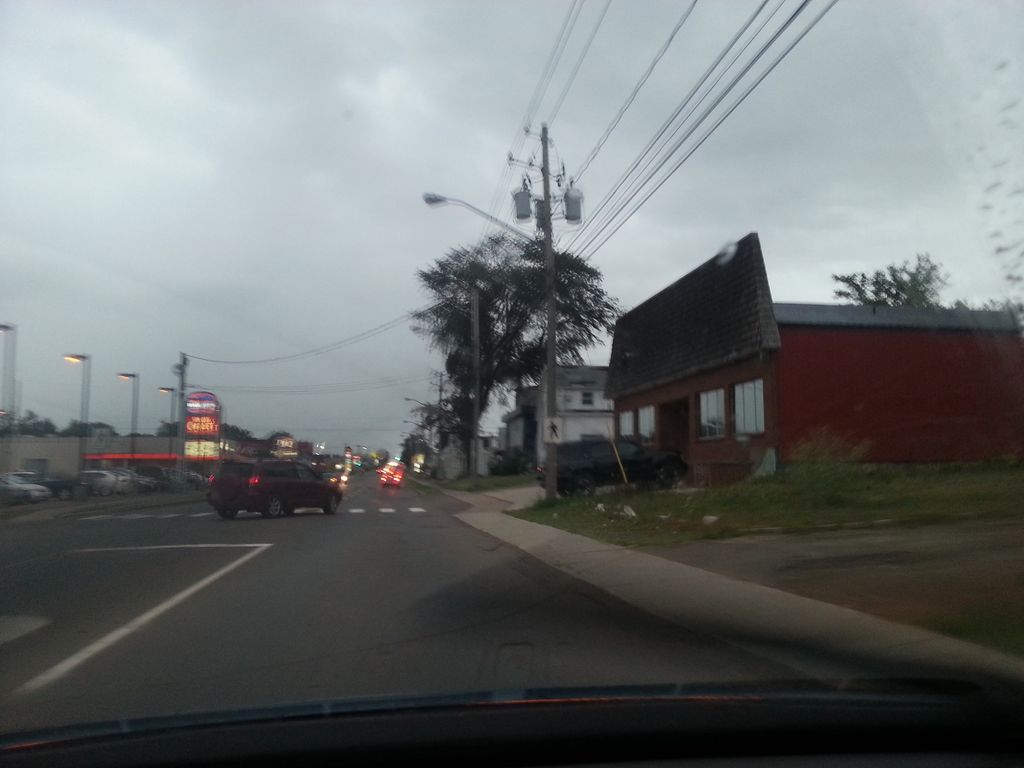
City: charlottetown